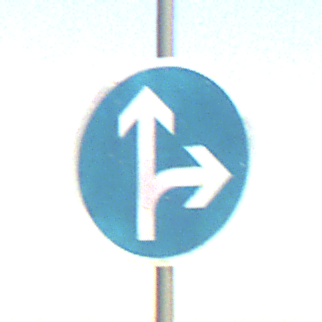
Verkehrszeichen: VorgeschriebeneFahrtrichtungGeradeausOderRechts
Umgebung: Outdoor, Nature
Tageszeit: SunriseSunset
Wetter: Clear
Licht: Natural
Jahreszeit: NotSpecified
Kontrast: LowContrast